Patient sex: M
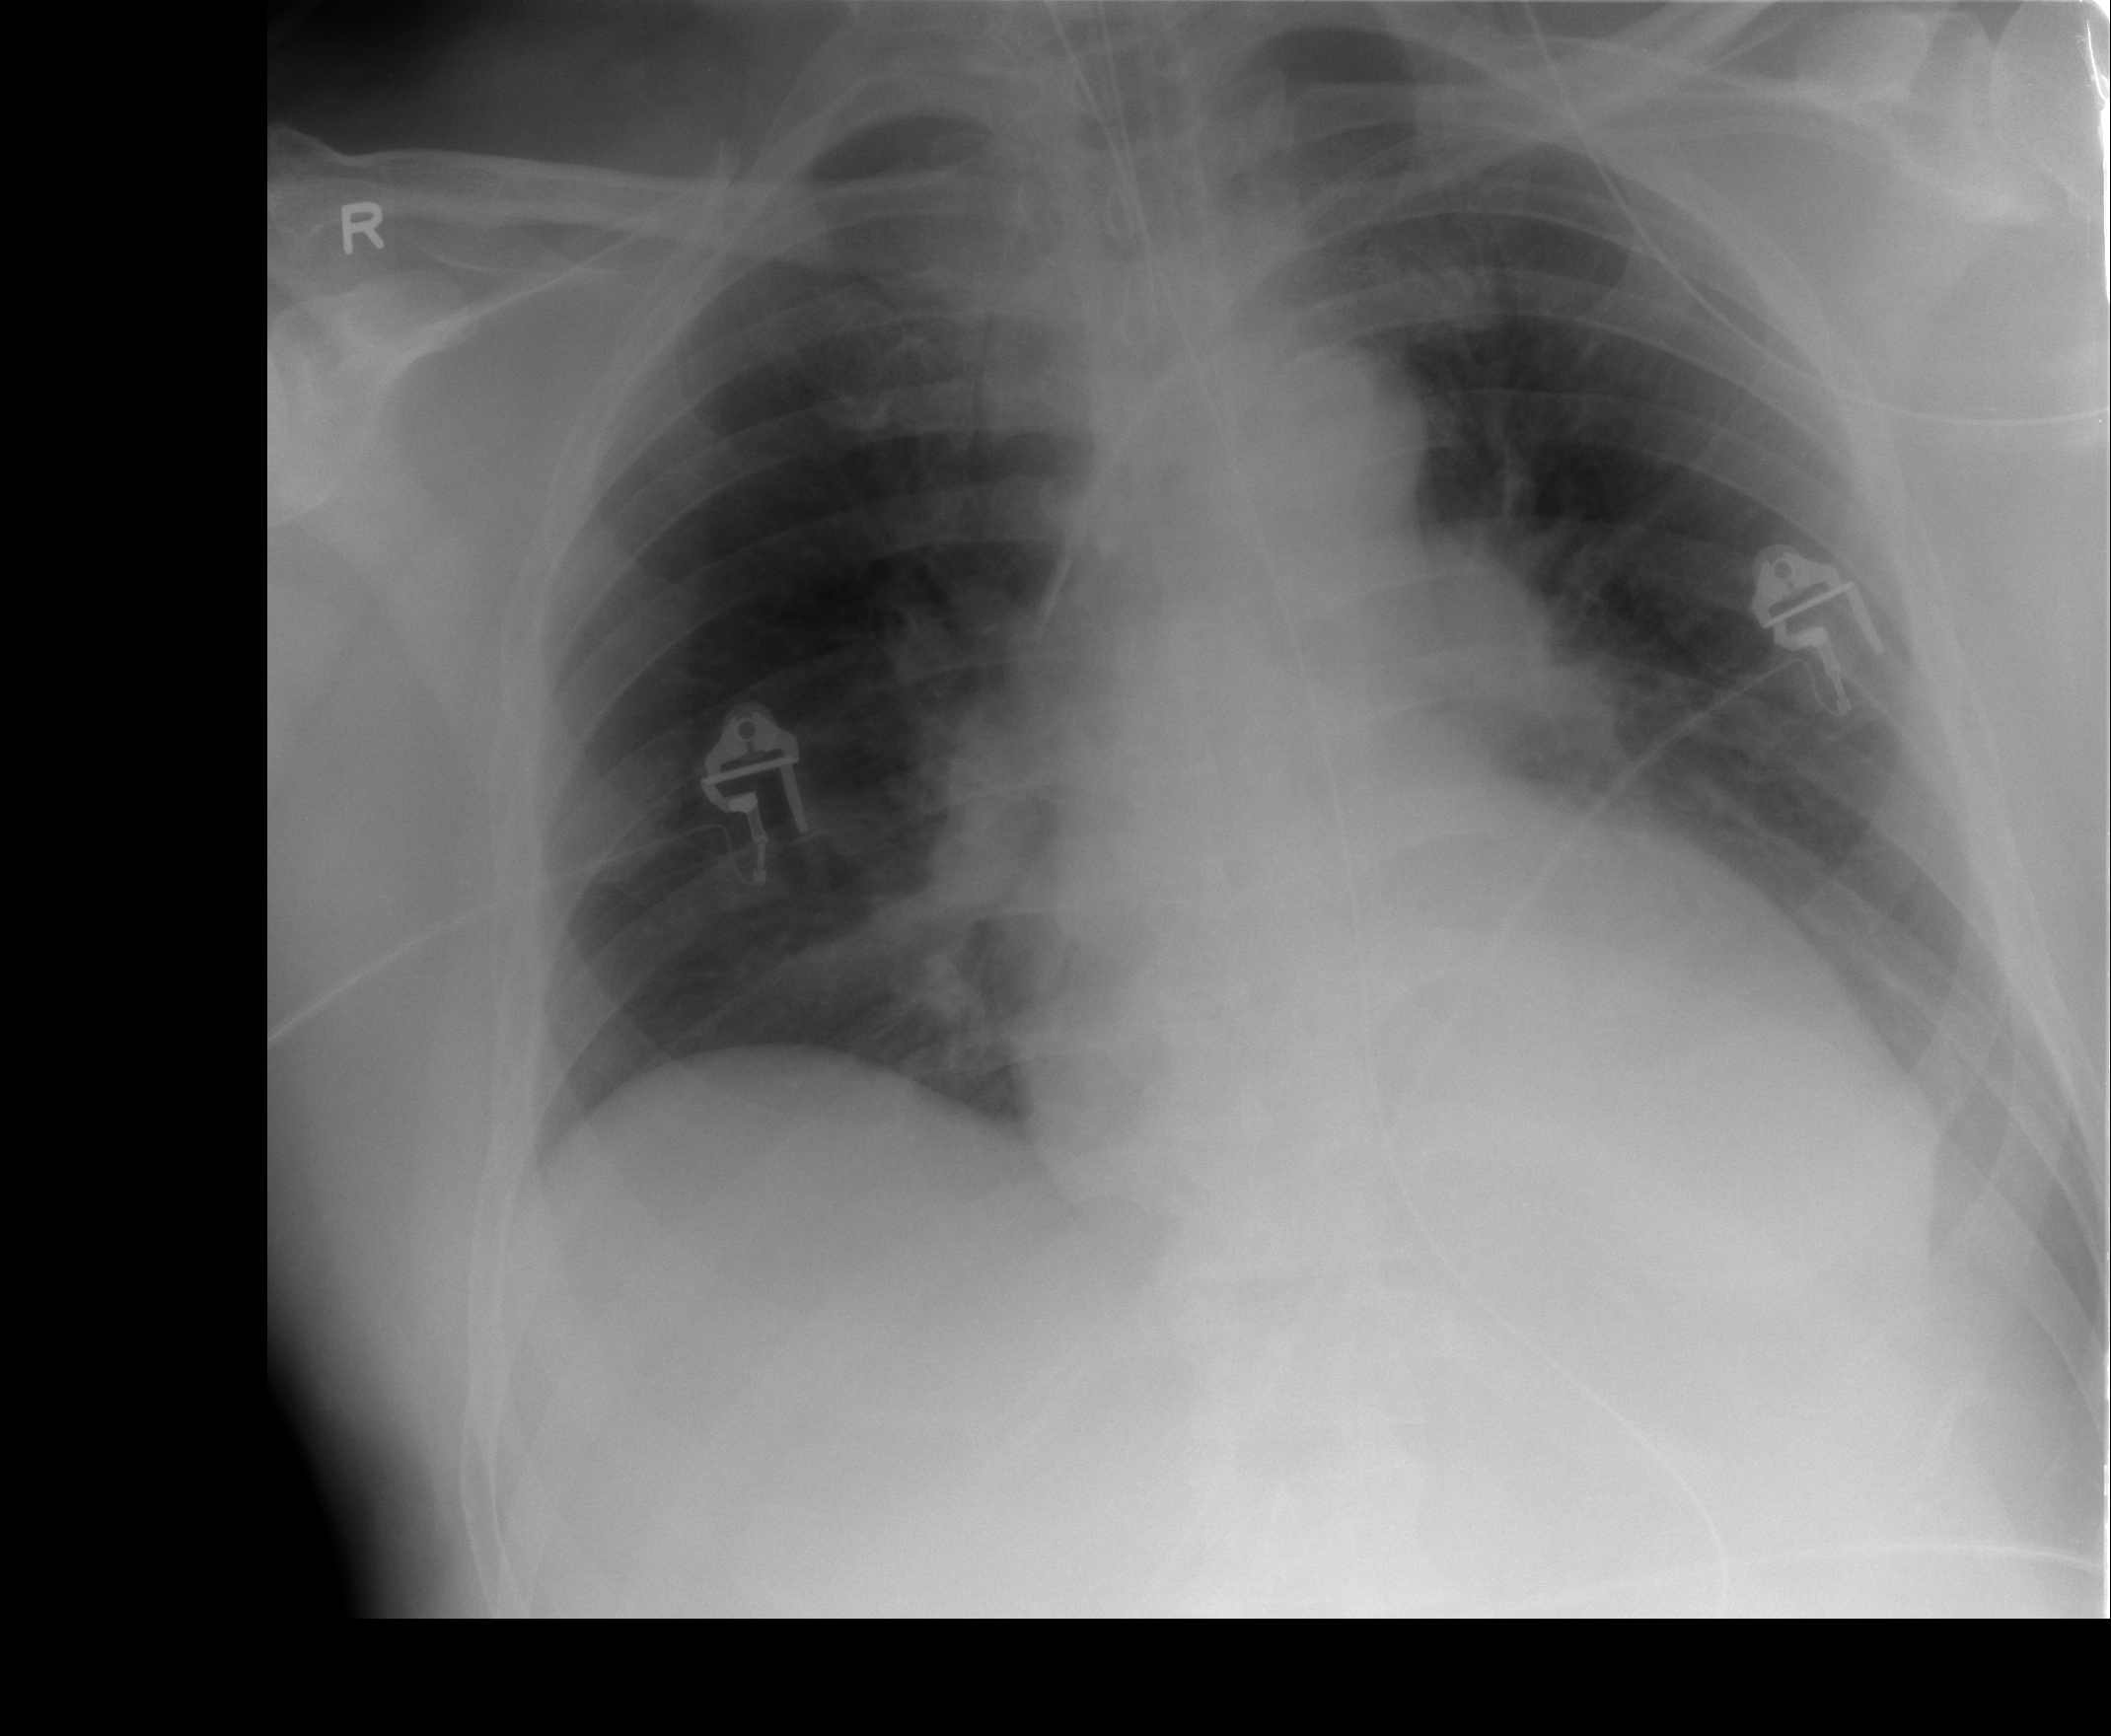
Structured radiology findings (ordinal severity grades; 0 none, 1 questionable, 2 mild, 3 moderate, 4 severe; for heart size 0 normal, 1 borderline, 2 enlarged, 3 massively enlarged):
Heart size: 2
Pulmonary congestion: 0
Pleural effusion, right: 0
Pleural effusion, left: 2
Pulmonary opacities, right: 0
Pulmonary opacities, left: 0
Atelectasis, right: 2
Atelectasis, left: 1